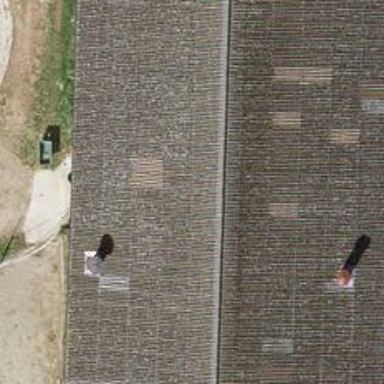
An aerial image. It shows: Gabled roof on farm auxiliary building.